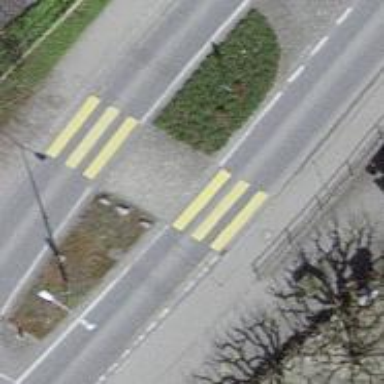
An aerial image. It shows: Uncontrolled zebra crossing with central island.